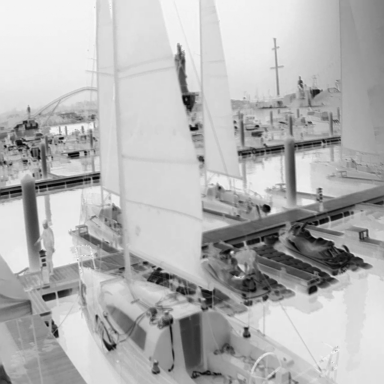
There are four sailboats in the infrared image.